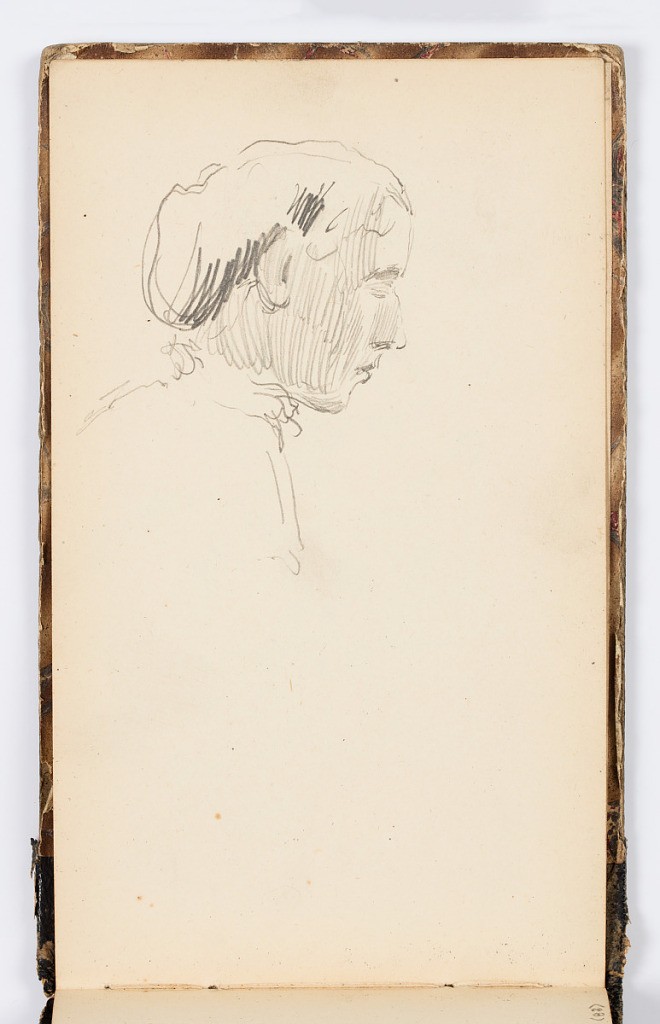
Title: Sketchbook Page
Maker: Kenyon Cox, American, 1856–1919
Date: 1875
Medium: Graphite on paper
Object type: Sketchbook folio
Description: Sketch of a woman's head and shoulders in profile.